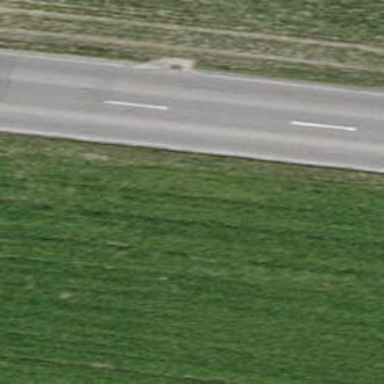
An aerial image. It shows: Cycleway.